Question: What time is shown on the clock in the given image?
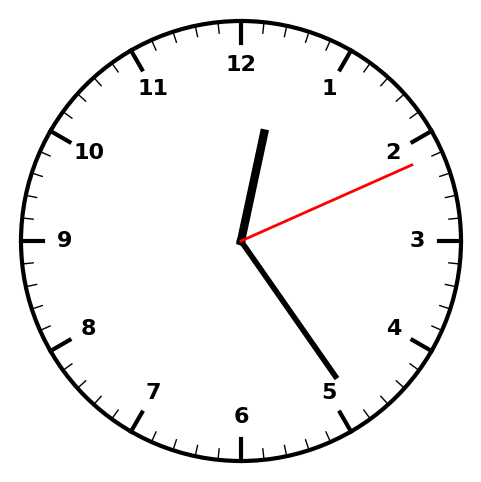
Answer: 12:24:11